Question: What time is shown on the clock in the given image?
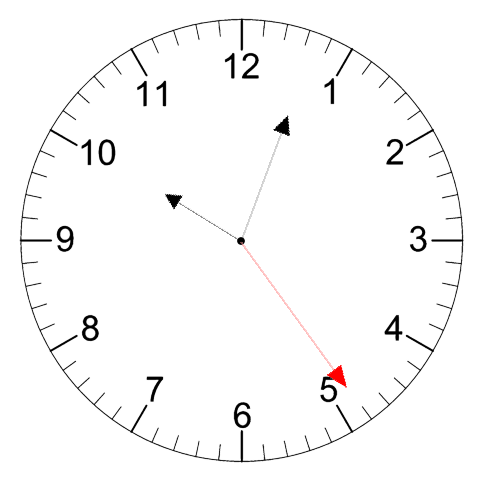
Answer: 10:03:24